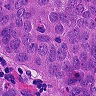
Metastatic tissue present: yes